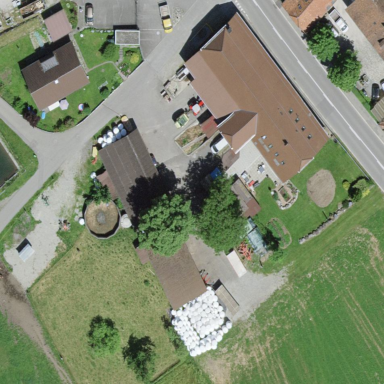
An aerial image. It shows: Farmyard area.